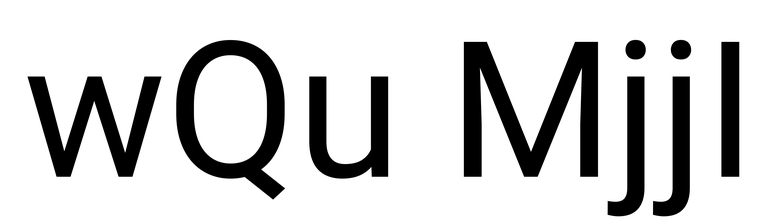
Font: Roboto_Regular